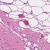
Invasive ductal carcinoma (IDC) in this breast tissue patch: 1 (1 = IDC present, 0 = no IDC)